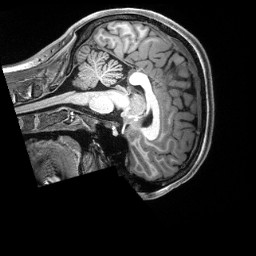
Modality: T1w
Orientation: sagittal
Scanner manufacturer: siemens
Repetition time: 2.5 s
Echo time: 0.00231 s